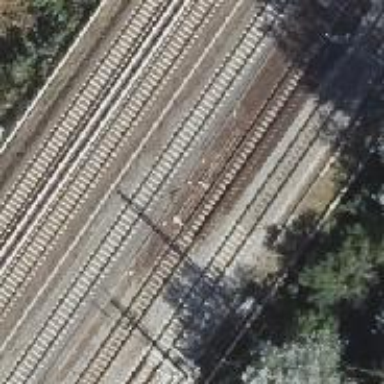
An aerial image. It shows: Railway track.